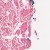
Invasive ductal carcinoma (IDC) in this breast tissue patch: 0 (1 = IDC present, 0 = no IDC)